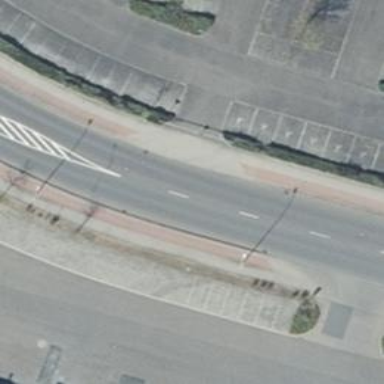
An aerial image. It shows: Paved parking aisle in service road.